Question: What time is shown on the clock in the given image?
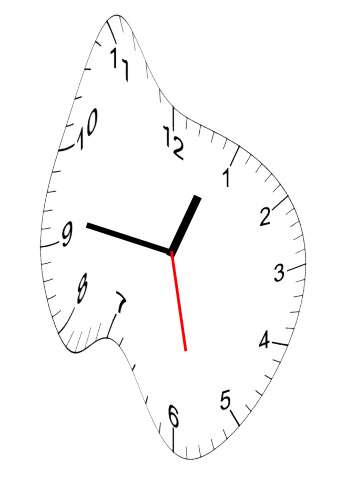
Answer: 12:46:28